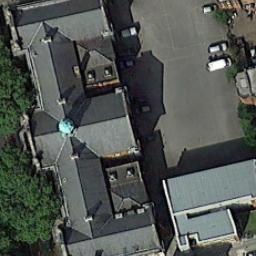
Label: church